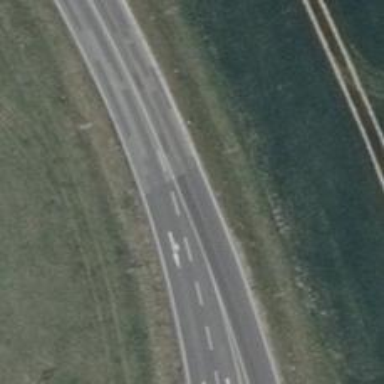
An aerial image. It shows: Secondary road with asphalt surface.